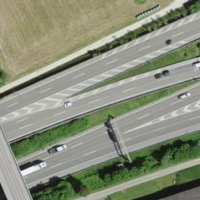
EUNIS habitat code: 57
Species observed at this site:
Ciconia ciconia
Allium ursinum
Lysimachia nummularia